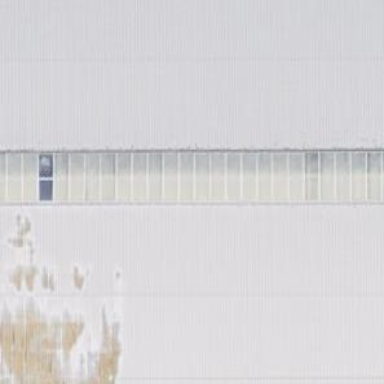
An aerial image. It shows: Industrial building.